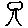
Label: tree